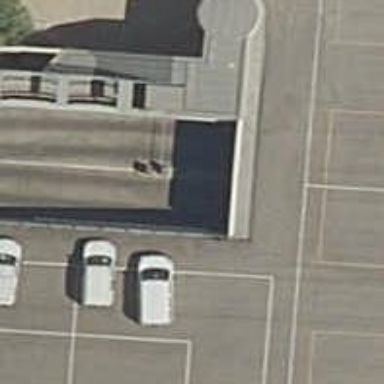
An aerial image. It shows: Parking area.